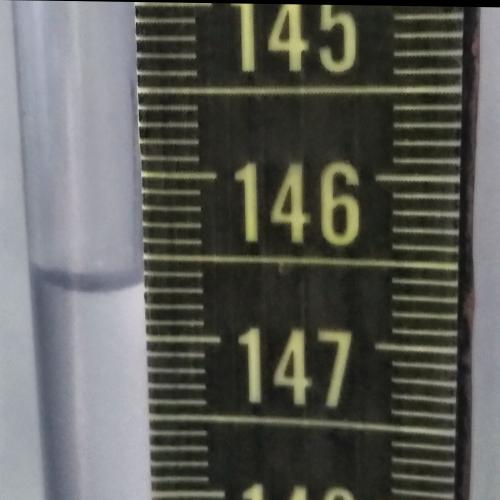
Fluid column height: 146.7 cm